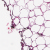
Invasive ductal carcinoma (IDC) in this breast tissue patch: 0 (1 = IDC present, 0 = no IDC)